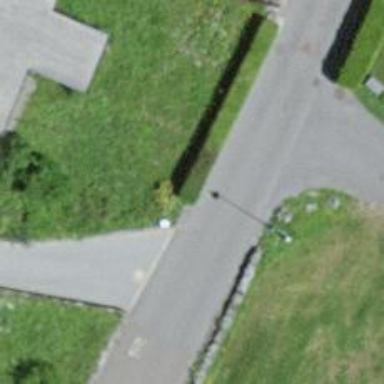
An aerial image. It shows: Hedge barrier.